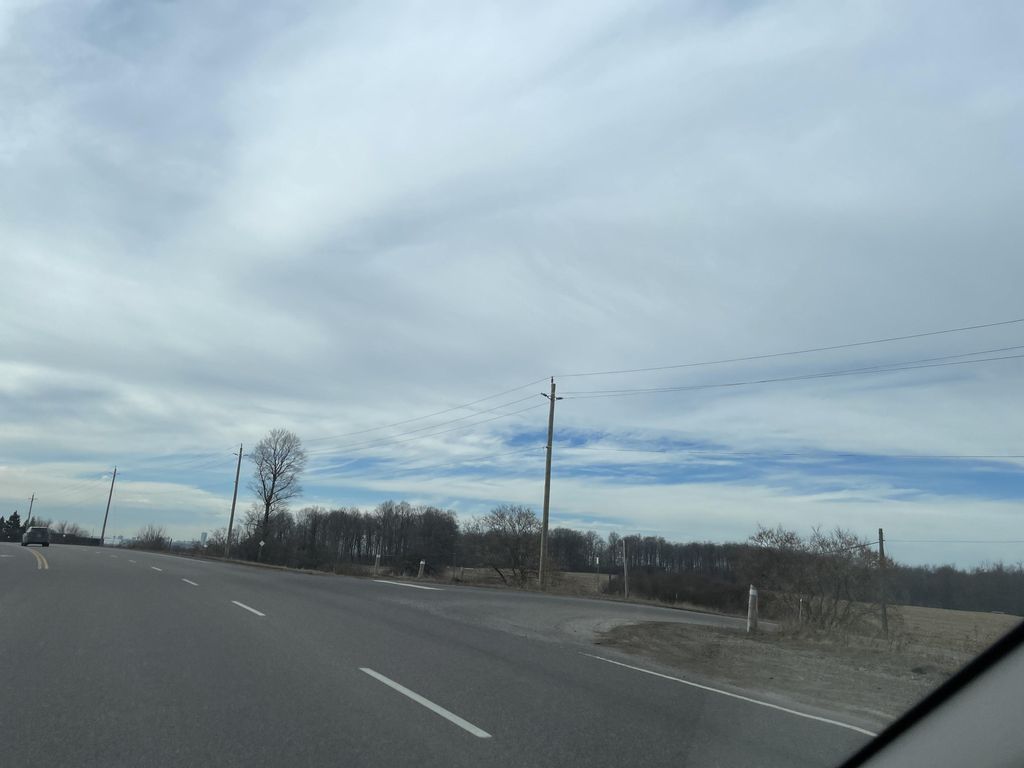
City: kitchener-waterloo